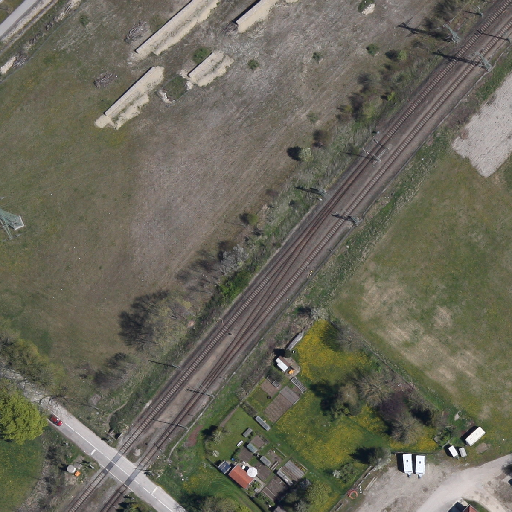
Referring expression: impervious surface